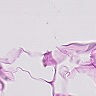
Metastatic tissue present: no